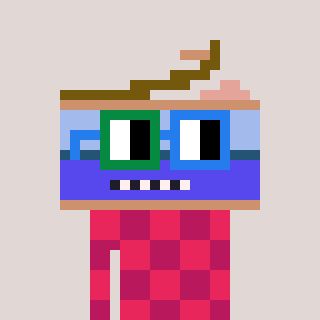
a pixel art character with square green and blue glasses, a canned ham-shaped head and a darkpink-colored body on a warm background